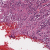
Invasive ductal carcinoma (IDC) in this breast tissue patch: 1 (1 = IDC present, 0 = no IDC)